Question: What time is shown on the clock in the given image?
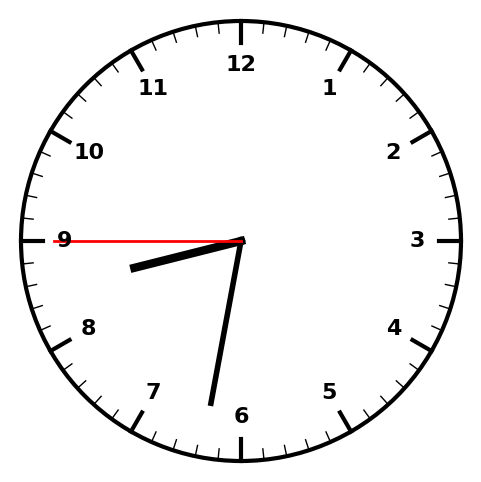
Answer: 08:31:45